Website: crate-barrel
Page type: cart
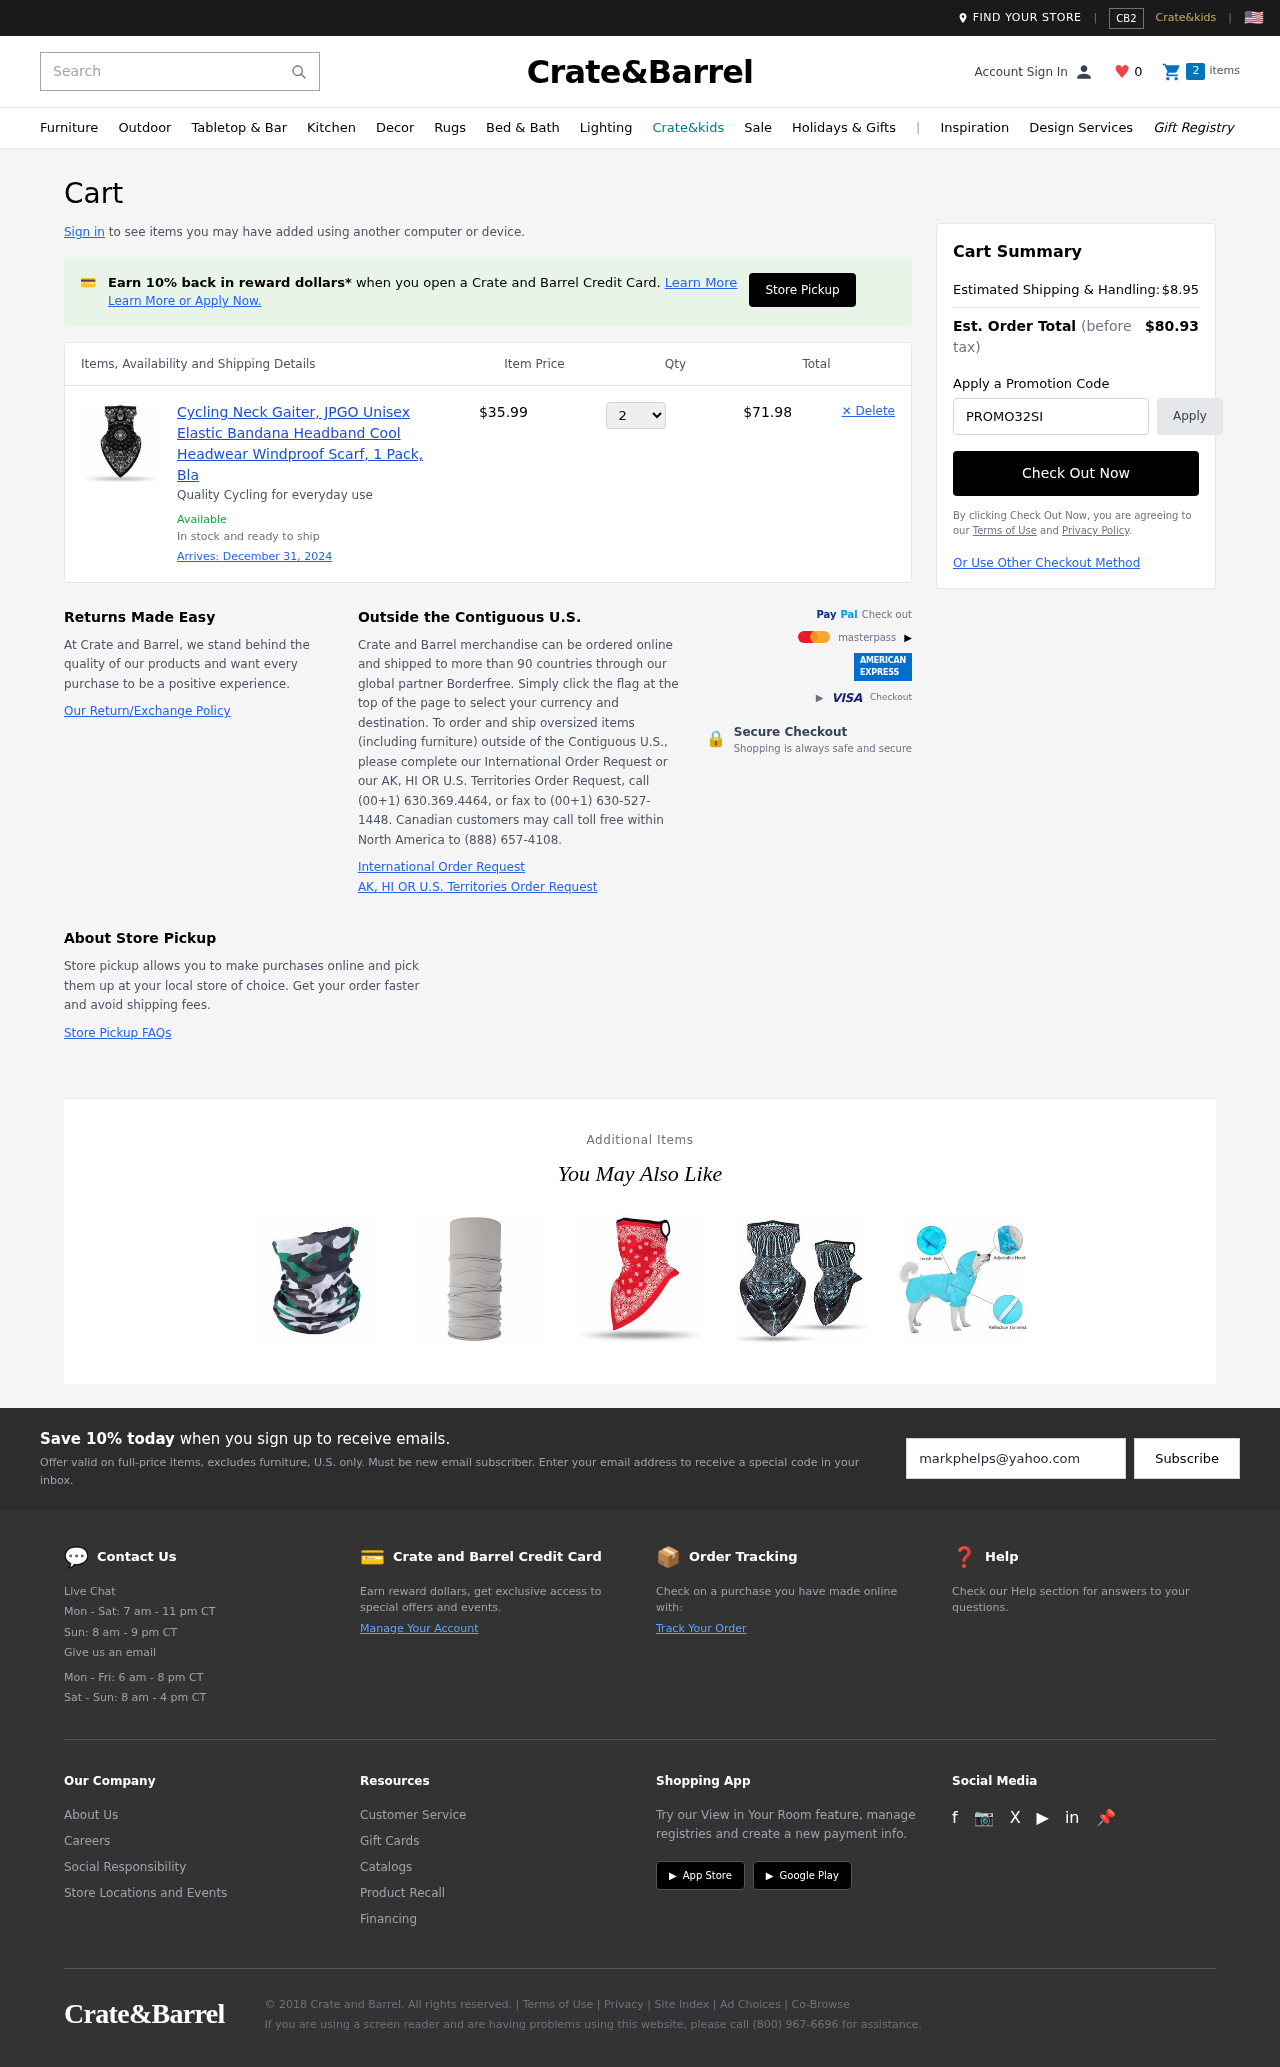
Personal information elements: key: PII_PROMO_CODE
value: PROMO32SI
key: PII_EMAIL
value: markphelps@yahoo.com
Product elements: key: PRODUCT1_DESC
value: Quality Cycling for everyday use
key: PRODUCT1_NAME
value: Cycling Neck Gaiter, JPGO Unisex Elastic Bandana Headband Cool Headwear Windproof Scarf, 1 Pack, Bla
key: PRODUCT1_PRICE
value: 35.99
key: PRODUCT1_QUANTITY
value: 2
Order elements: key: ORDER_DELIVERY_DATE
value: December 31, 2024
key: ORDER_SUBTOTAL
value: $71.98
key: ORDER_SHIPPING_COST
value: $8.95
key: ORDER_TOTAL
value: $80.93